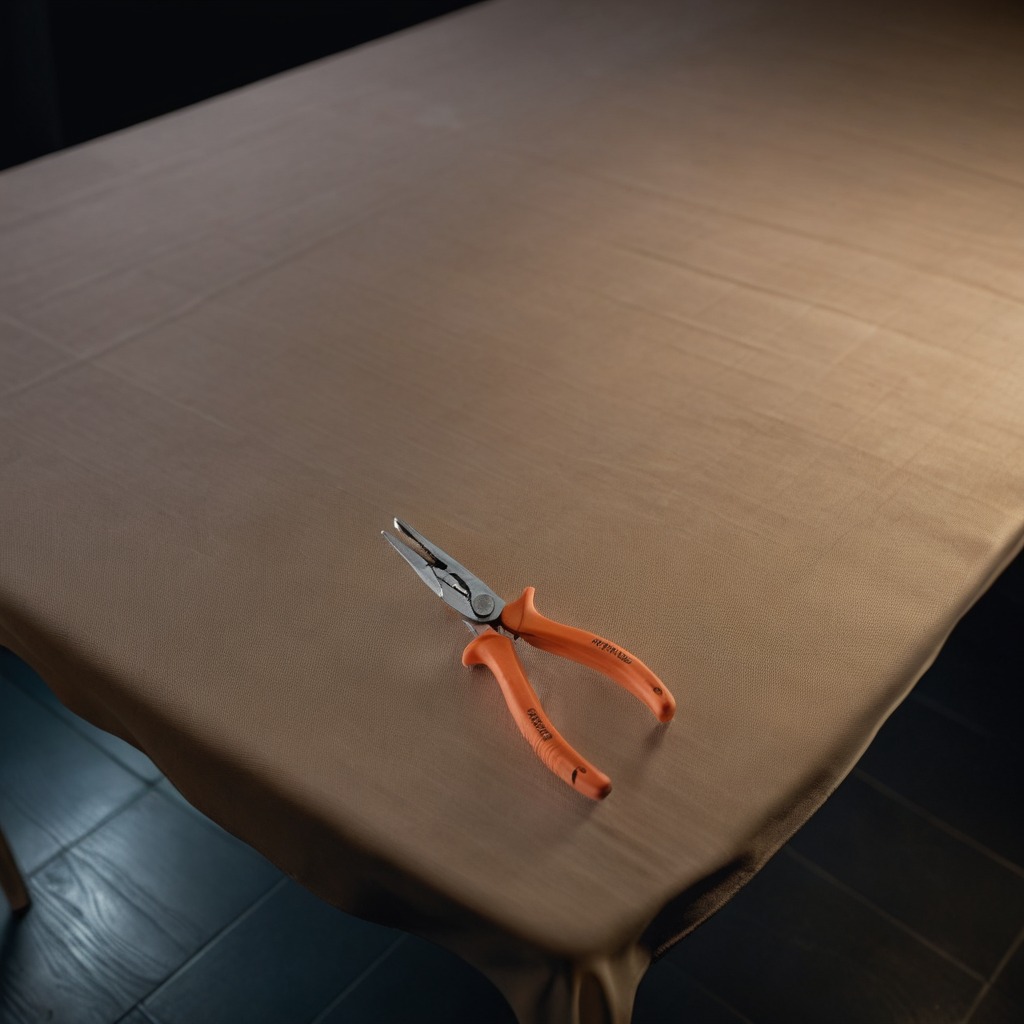
A plier lying on a wooden table inside a workshop at night.